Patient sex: F
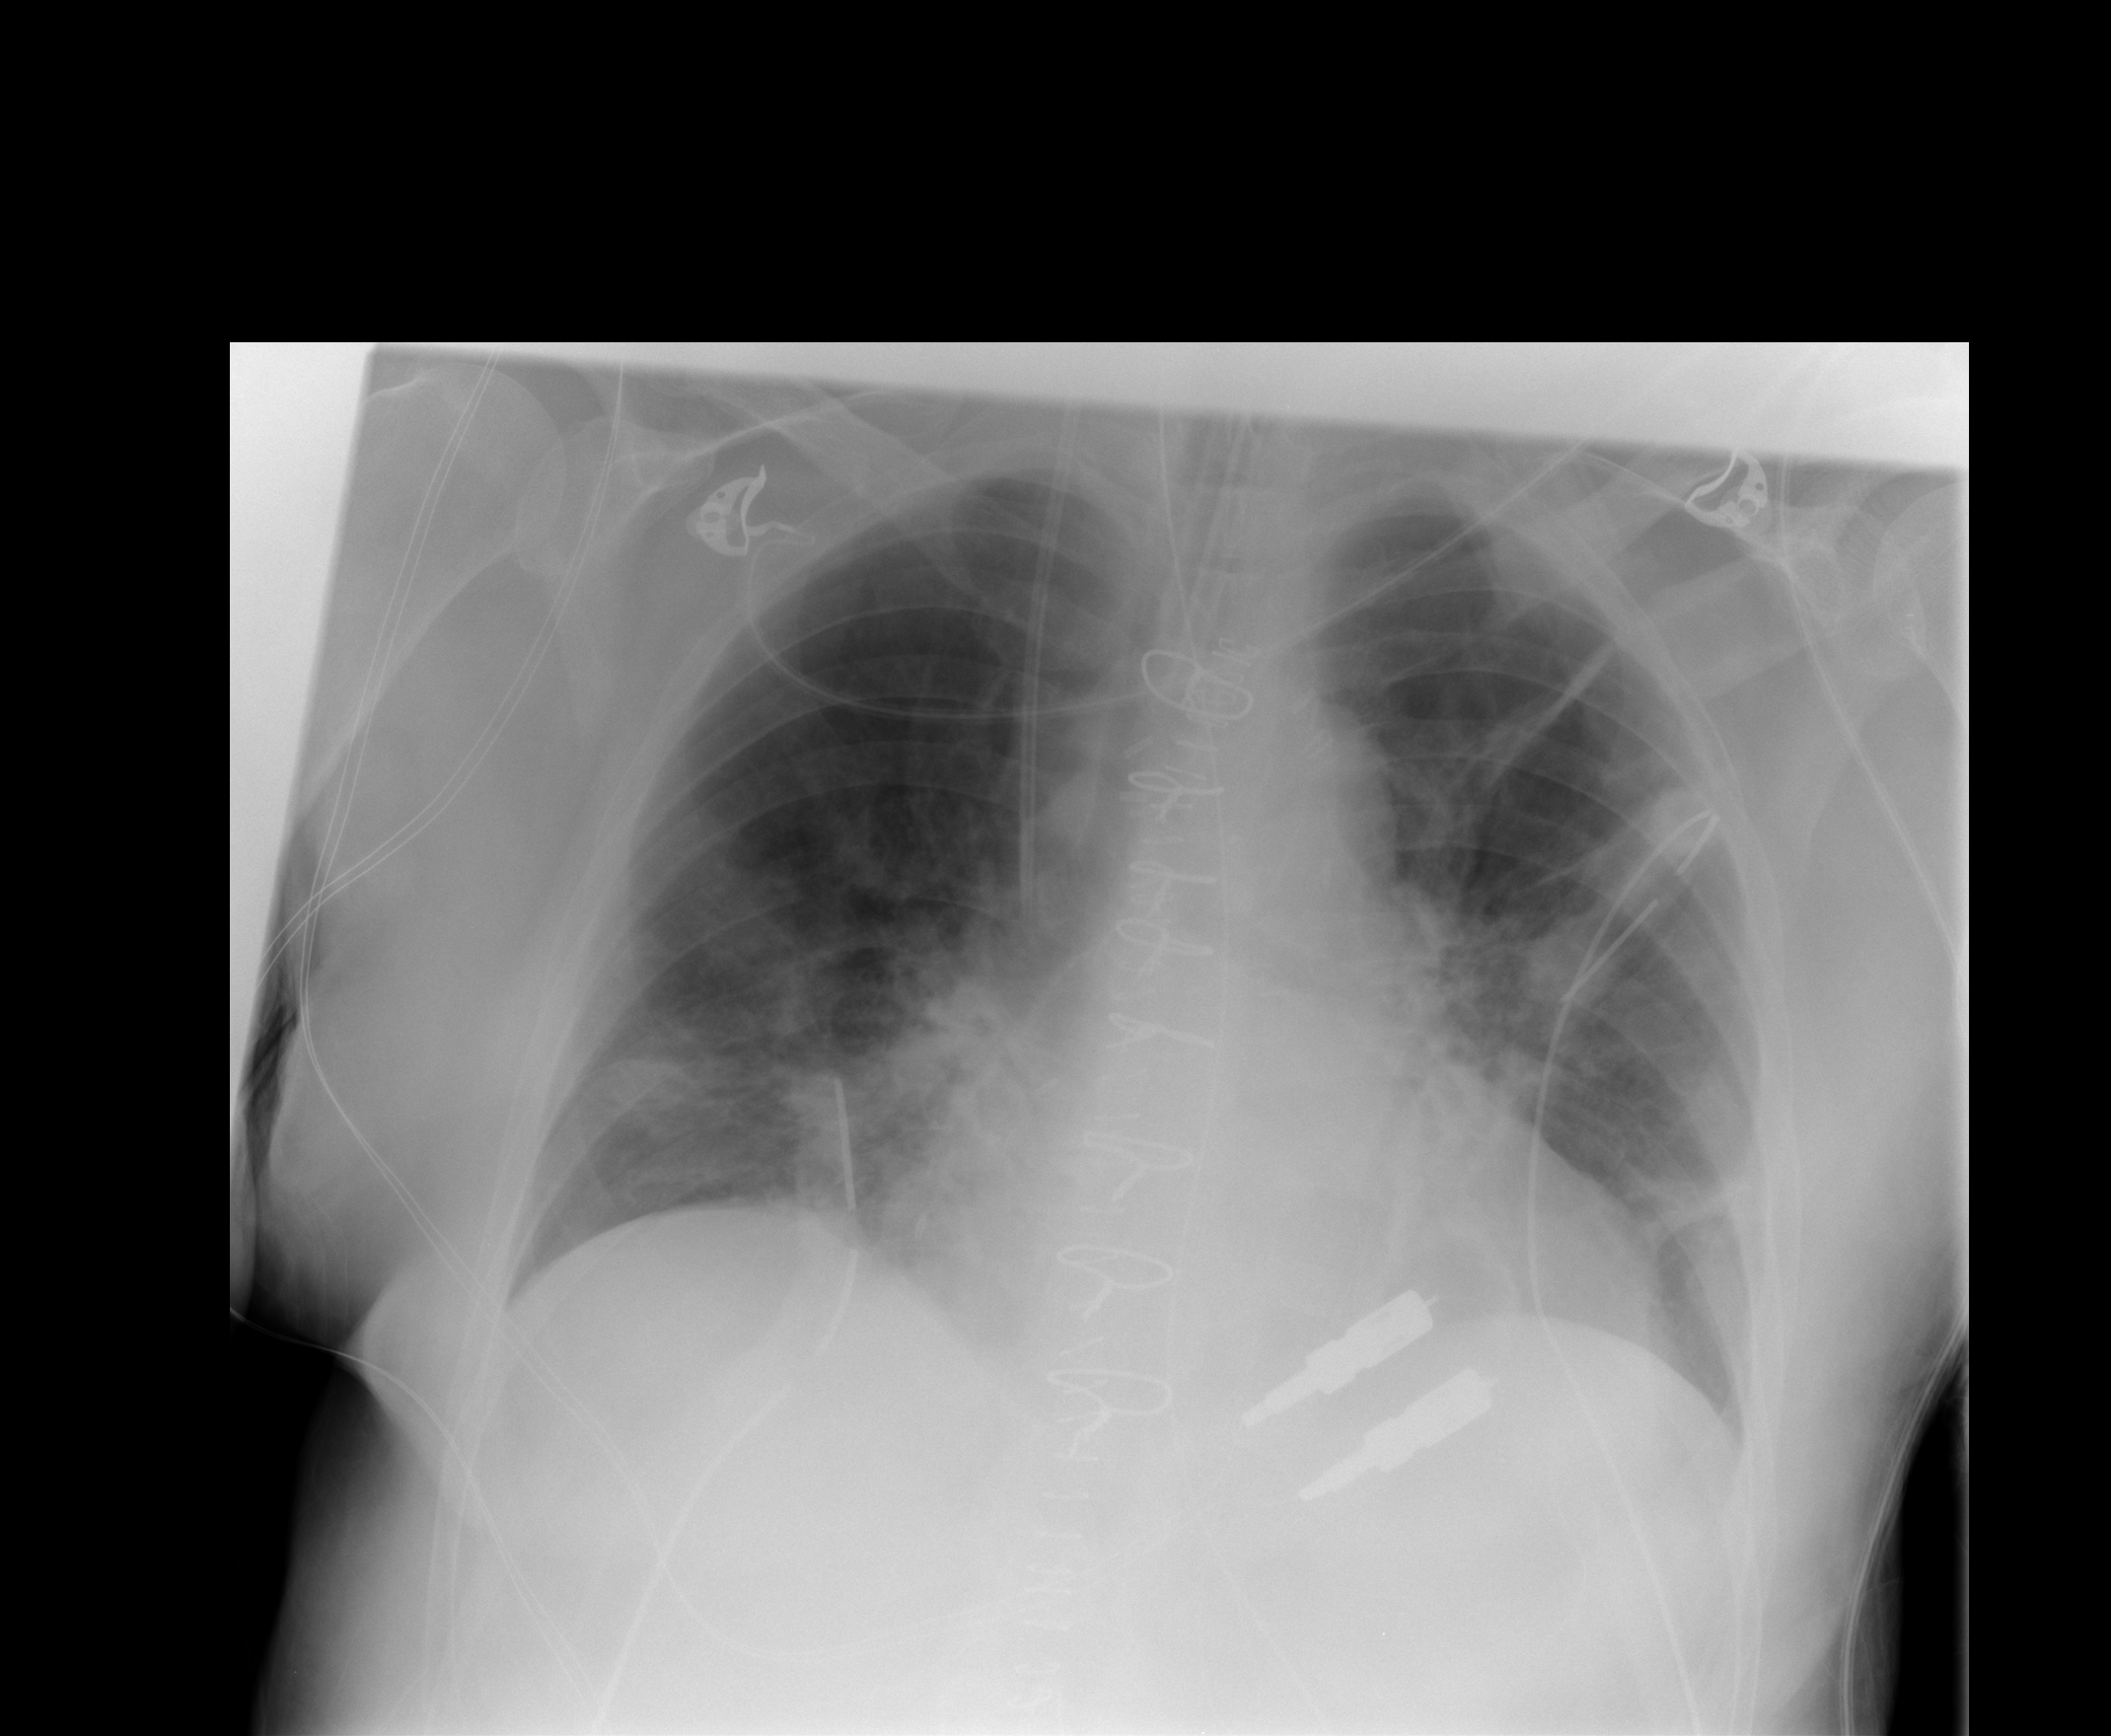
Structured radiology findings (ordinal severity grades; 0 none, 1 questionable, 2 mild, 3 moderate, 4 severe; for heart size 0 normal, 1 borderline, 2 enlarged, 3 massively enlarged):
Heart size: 2
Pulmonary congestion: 2
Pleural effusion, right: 0
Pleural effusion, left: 0
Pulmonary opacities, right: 2
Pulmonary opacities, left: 2
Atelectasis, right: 2
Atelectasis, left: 2